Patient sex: M
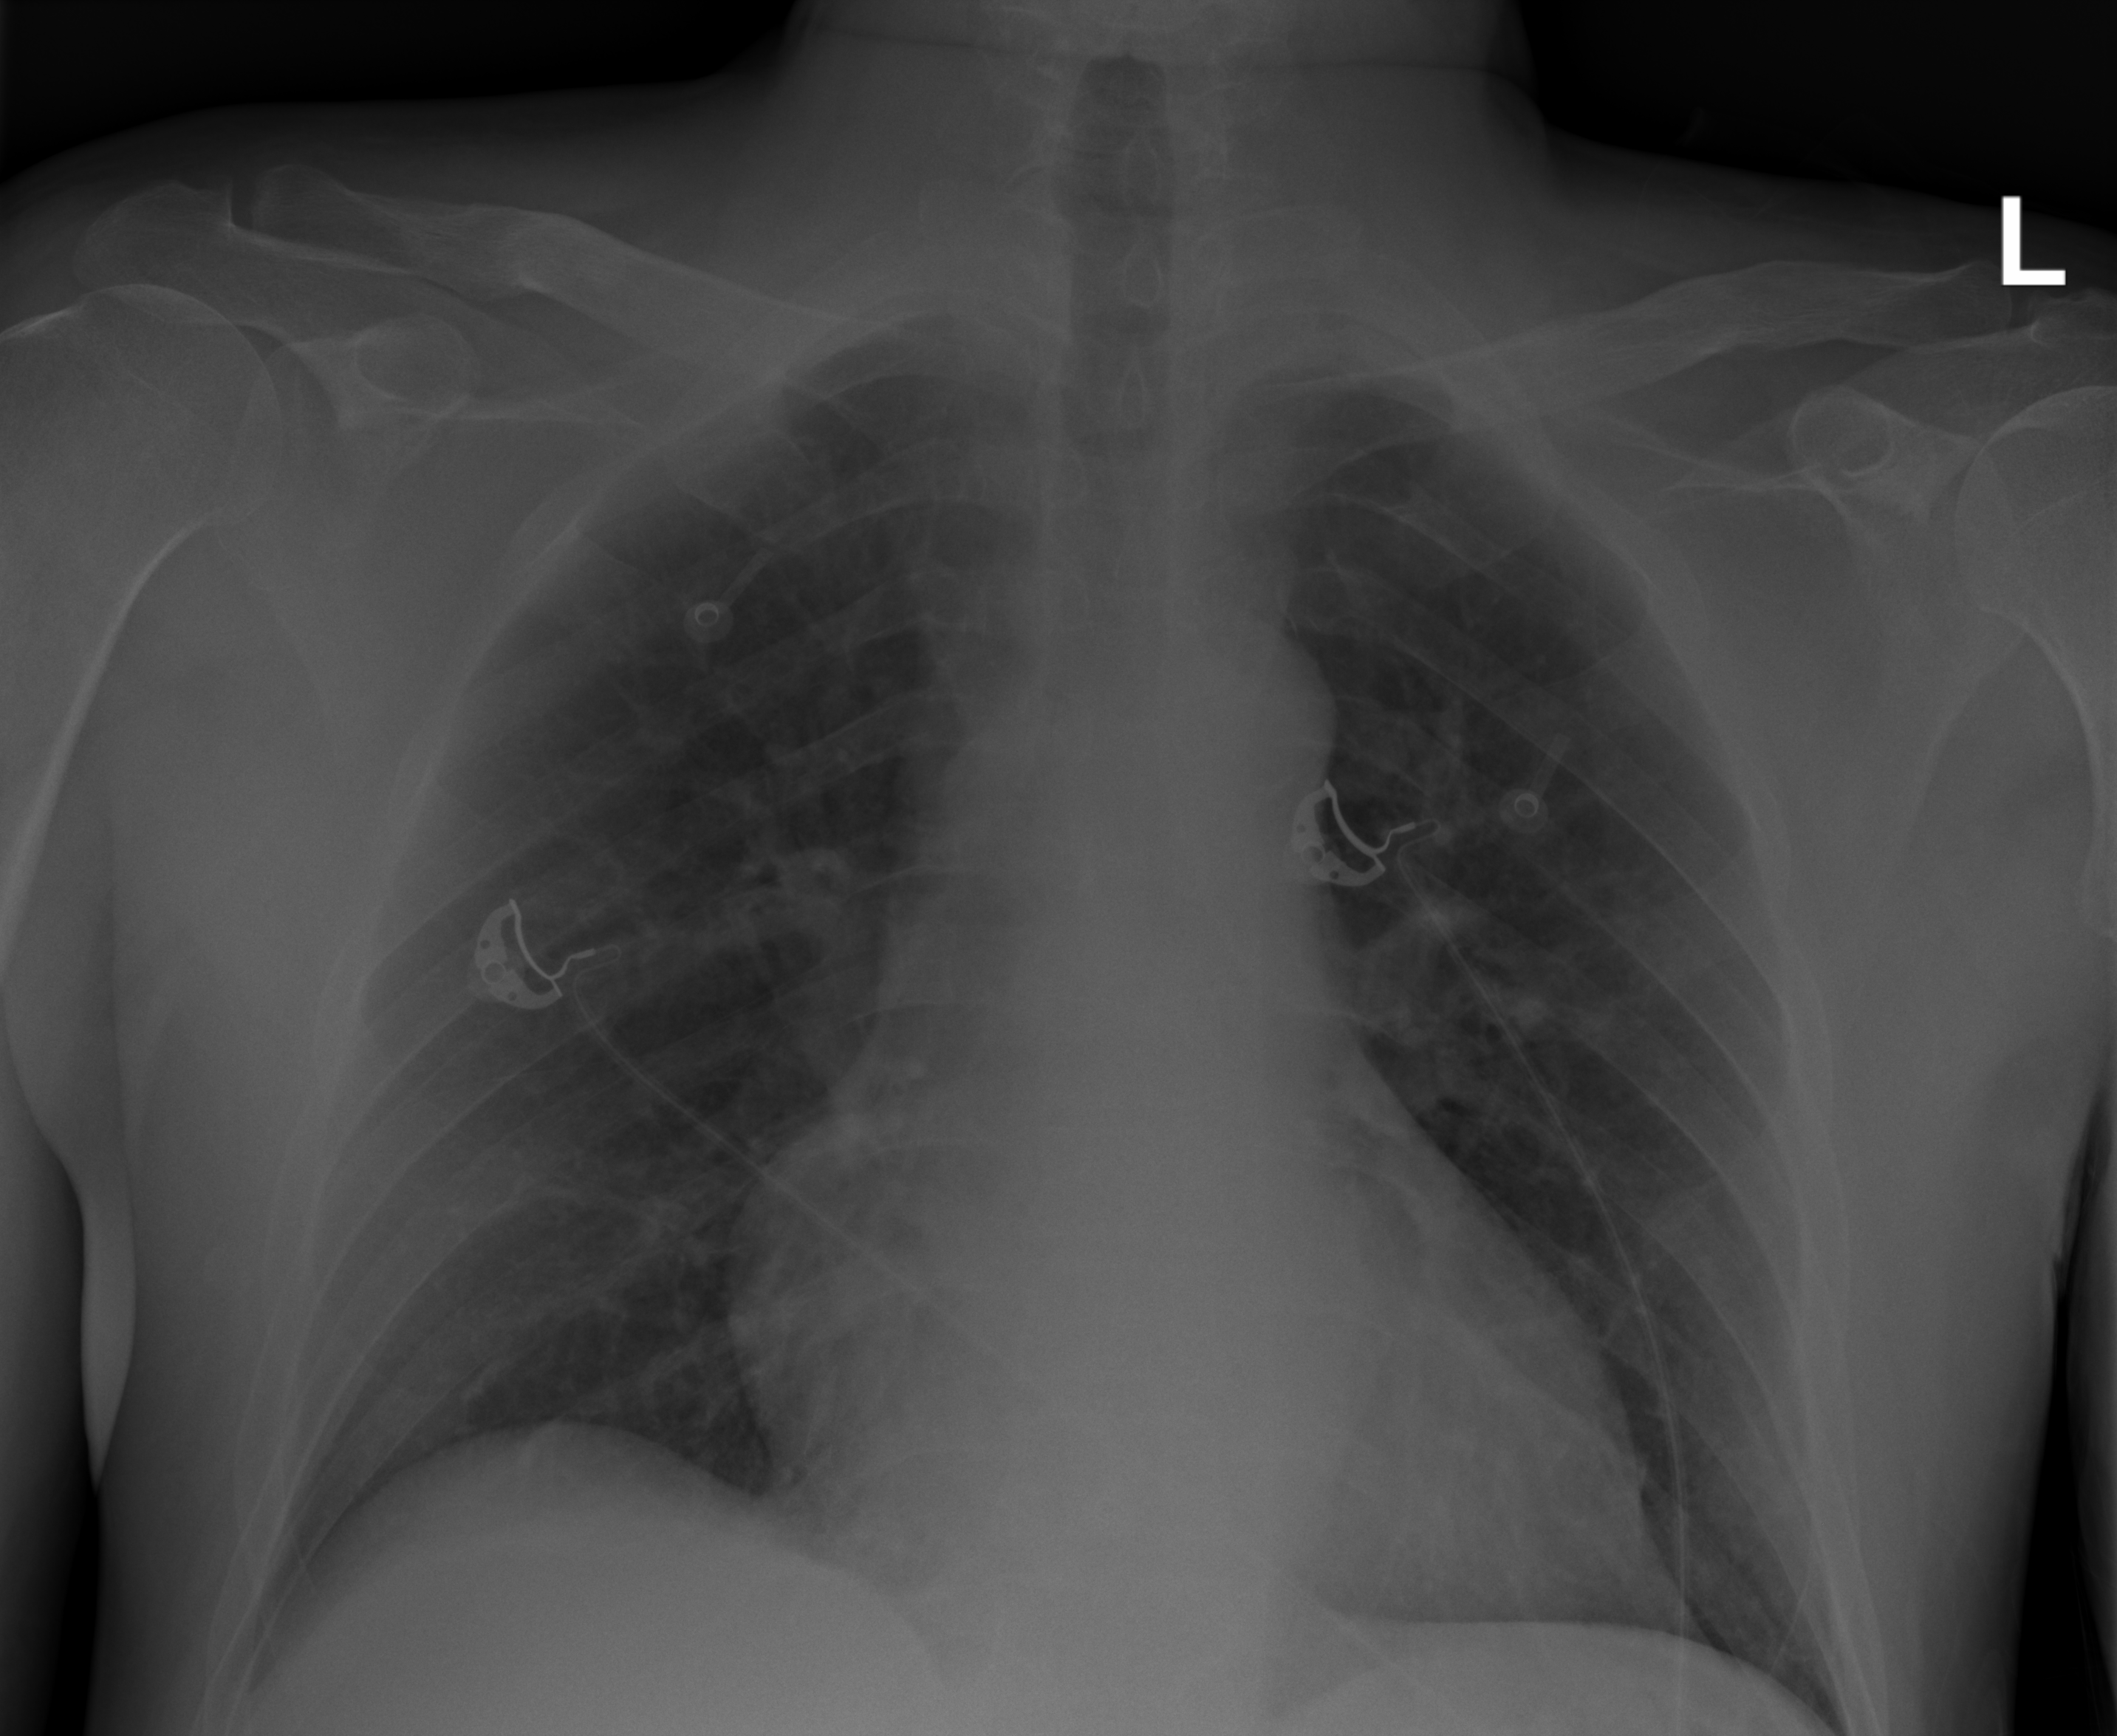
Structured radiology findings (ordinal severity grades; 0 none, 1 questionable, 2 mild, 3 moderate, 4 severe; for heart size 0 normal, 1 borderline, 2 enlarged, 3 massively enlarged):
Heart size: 2
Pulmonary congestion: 0
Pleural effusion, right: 0
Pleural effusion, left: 0
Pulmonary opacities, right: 0
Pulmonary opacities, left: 0
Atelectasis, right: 2
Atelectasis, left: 2